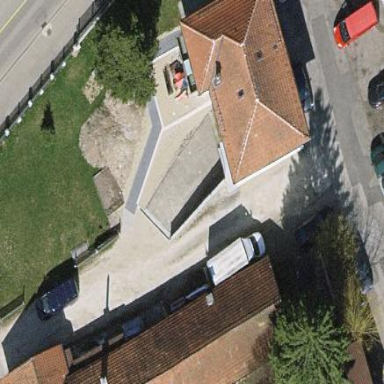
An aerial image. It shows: House with hipped roof.